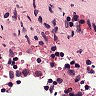
Metastatic tissue present: no